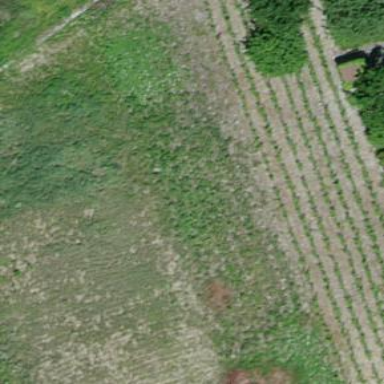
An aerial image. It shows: Vineyard with grape crops.